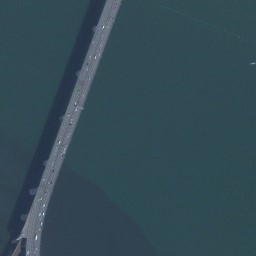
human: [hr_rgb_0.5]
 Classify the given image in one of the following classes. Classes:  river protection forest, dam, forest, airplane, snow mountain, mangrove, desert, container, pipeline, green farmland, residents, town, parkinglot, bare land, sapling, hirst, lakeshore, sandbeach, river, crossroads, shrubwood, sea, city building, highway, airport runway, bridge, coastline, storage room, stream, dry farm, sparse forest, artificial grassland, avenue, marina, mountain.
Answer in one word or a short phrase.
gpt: bridge